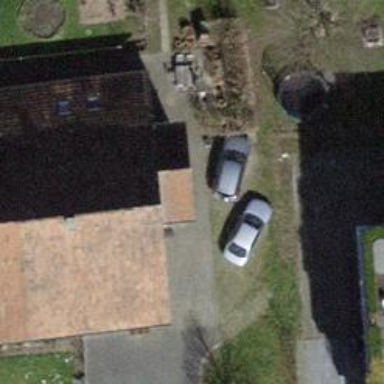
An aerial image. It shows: Building with tiled roof.